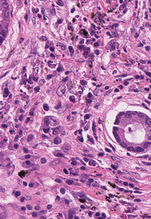
Tumor epithelial tissue: yes
Tumor-associated stroma tissue: yes
Normal tissue: no